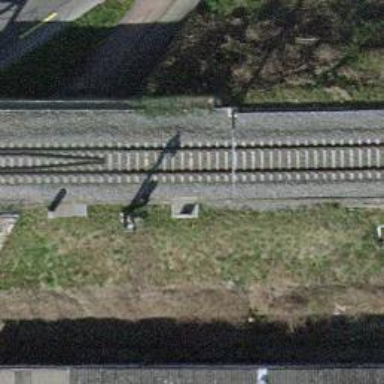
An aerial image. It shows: Railway signal.